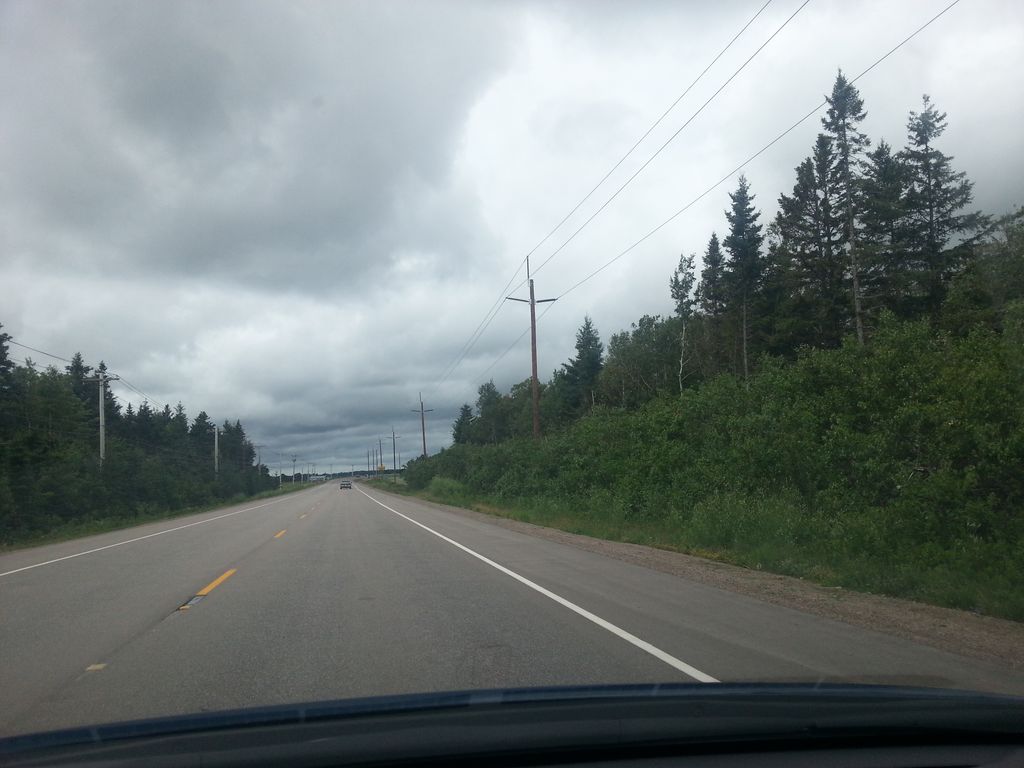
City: charlottetown